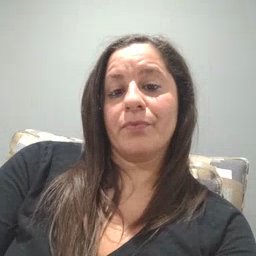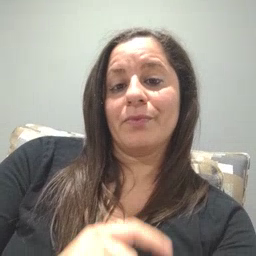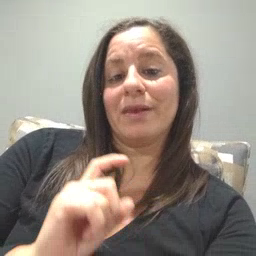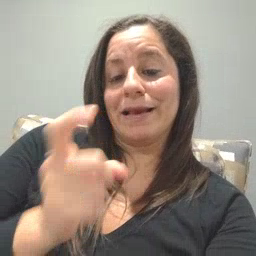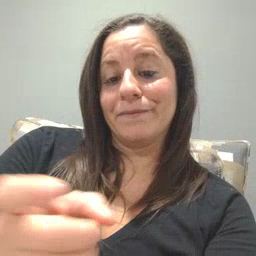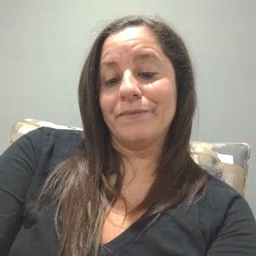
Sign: gift